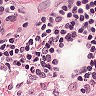
Metastatic tissue present: no